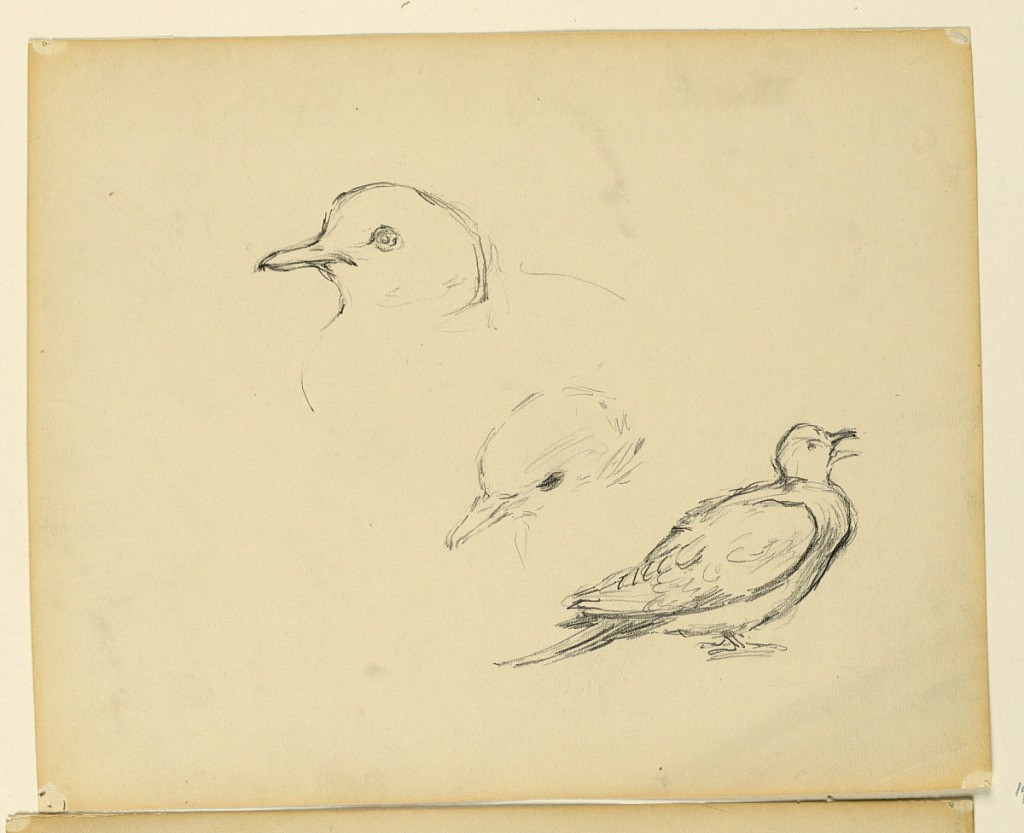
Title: Study for "The Beneficence of the Law," Essex County Courthouse, Newark, NJ
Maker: Kenyon Cox, American, 1856–1919
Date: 1906
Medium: Graphite on paper
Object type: Drawing
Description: Three partial sketches of a bird.